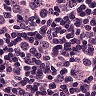
Metastatic tissue present: yes